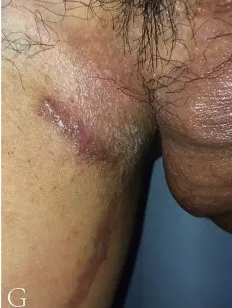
(G-I) 4 weeks later, only a few greyish white papules remained.
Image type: medical_photograph (skin_photograph)